Question: I needed to add a calender control in a ASP Grid View. As the ASP.Net grid view is not collapsible I have tried the jquery calender. By referencing to the <URL>
Although this works when the server tags are placed in a form tag when I add this to a page which inherited from a master page and with ASP MainContentPlaceHolder's the calender does not get triggered.

Please share me what I am doing wrong as the drop down with the calender does not shown.
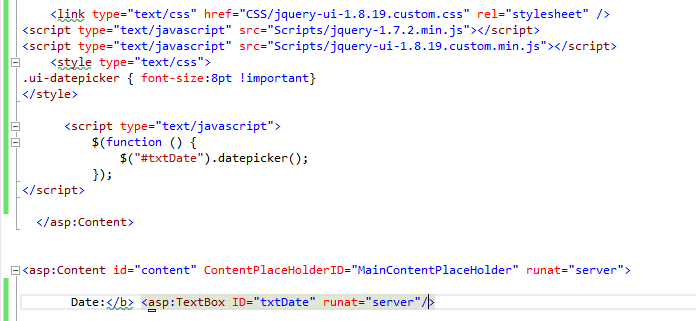
Answer: The Id of your textbox is changed by ASP.net.
You can either set a static ID so the client Id will be the same as the server ID:
'''
<asp:Textbox ID="txtDate" runat="server" ClientIdMode="Static" />
'''
Or put a class on the textbox like 'txtCalendar', and use the class when creating the calendar in jquery:
'''
$('.txtCalendar').datepicker();
...
<asp:Textbox ID="txtDate" runat="server" CssClass="txtCalendar" />
'''